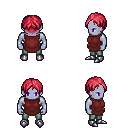
a pixel art fantasy rpg character, male body template, dark elf, purple skin, maroon tunic, teal pants, ruby red parted hairstyle, metal boots, four views (front, back, left, right), 2x2 character sprite sheet, small pixel art, hard edges, no anti-aliasing